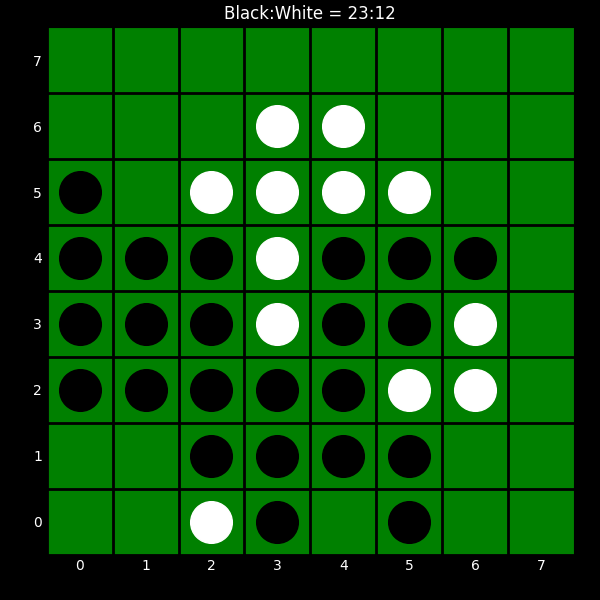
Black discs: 23
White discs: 12